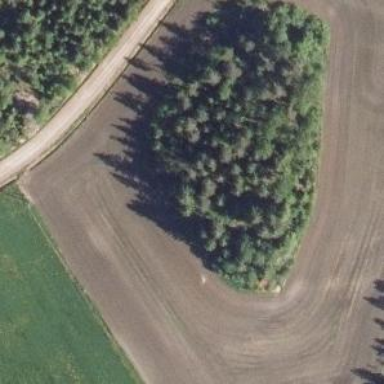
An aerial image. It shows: Beautiful woodland area.